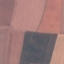
Land use / land cover: AnnualCrop